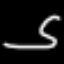
Label: squiggle